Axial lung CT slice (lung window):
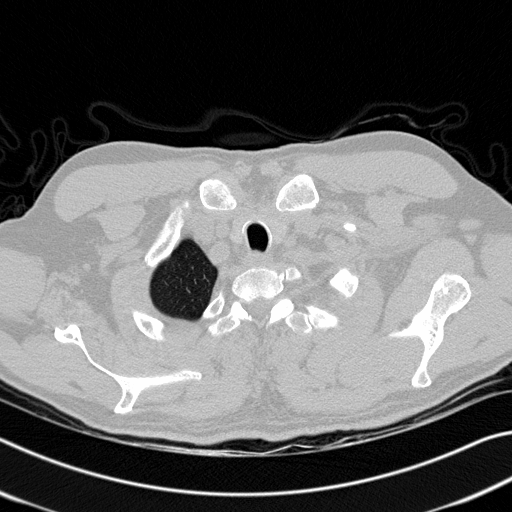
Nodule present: no